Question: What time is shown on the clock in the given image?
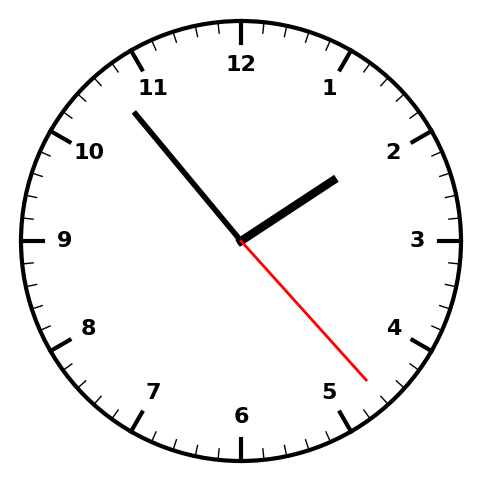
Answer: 01:53:23